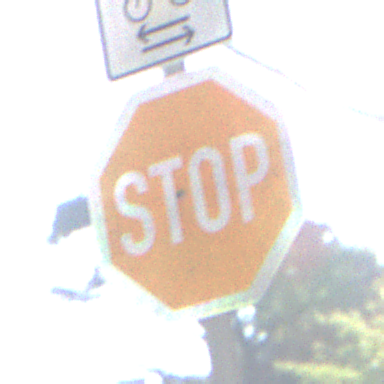
Verkehrszeichen: Stop
Zusatzzeichen oben: RichtungsangabeDurchPfeile9
Umgebung: Outdoor, Nature
Tageszeit: MorningAfternoon
Wetter: Clear
Licht: Natural
Jahreszeit: NotSpecified
Kontrast: HighContrast